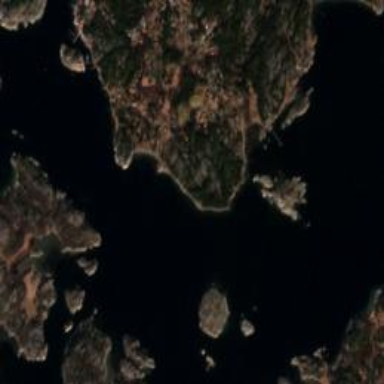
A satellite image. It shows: Beautiful bay with natural surroundings.